Question: Under iOS6 I did the following to set a custom image for the button of the right callout accessory view:
'''
UIButton *rightButton = [UIButton buttonWithType:UIButtonTypeDetailDisclosure];
[rightButton setImage:[UIImage imageNamed:@"detaildisclosurebutton.png"] forState:UIControlStateNormal];
annotationView.rightCalloutAccessoryView = rightButton;
'''
That worked very well. Now I am updating the App to iOS7 and I just get a blue circle:

When I replace the image with a square image, it becomes a square. But it is blue too.
Seems to be the 'tintColor'. I tried to set it to nil. I also tried to use 'buttonWithType:UIButtonTypeCustom' as 'buttonType', but no success.
Has anyone a solution for it?
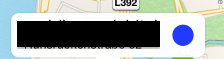
Answer: Button type 'UIButtonTypeDetailDisclosure' tints the image by default. Use 'UIButtonTypeCustom' instead.
If you really need 'UIButtonTypeDetailDisclosure' (and I can't think of a reason why you would given that you're setting a custom image, you can force your image to use "always original" rendering mode:
[[UIImage imageNamed:@"detaildisclosurebutton.png"] imageWithRenderingMode:UIImageRenderingModeAlwaysOriginal]